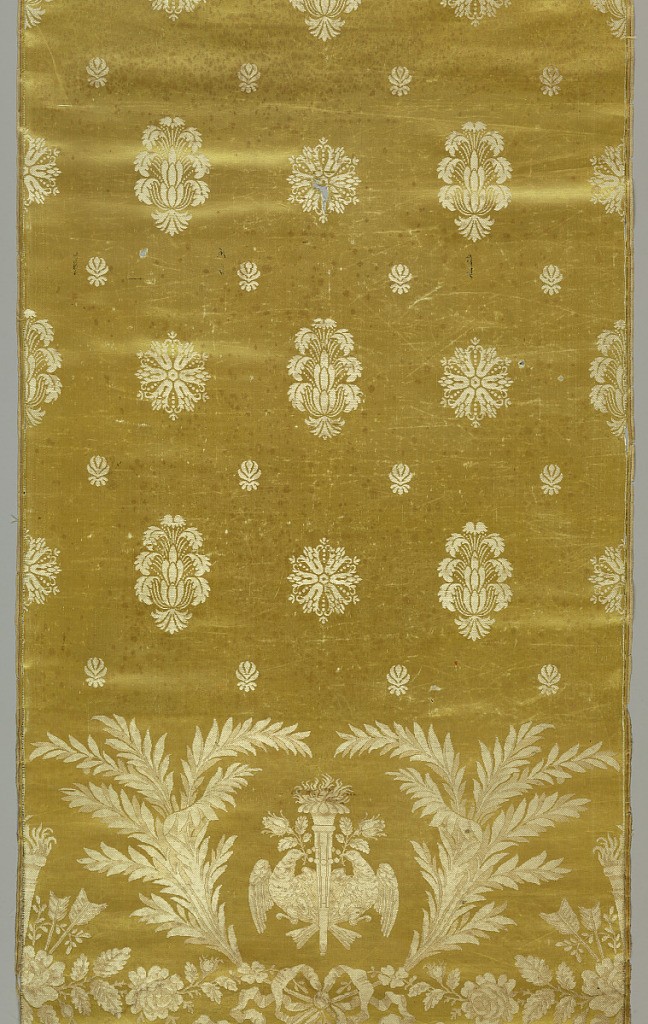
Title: Textile
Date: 1810–20
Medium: silk Technique: satin and twill weave
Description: Pale yellow satin with fairly wide set vertical/horizontal repeat of twilled white silk rosettes alternating with anthemion-like forms of leaves radiating from a cone. Small, stylized flower forms fill spaces between these elements. As base of panel in twilled tan and white silk are flambeau flanked with doves addorsed regardant holding rose bud in their beaks and framed with two branches of laurel caught at the bottom with a flowing ribbon bow knot. On either side, partial repeat of flambeau grouped with feathered arrow ends and roses. Two striped satin selvages.